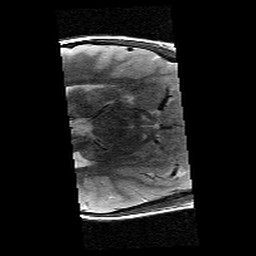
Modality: T2w
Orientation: axial
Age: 9
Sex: male
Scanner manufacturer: siemens
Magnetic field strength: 3 T
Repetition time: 9.23 s
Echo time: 0.067 s